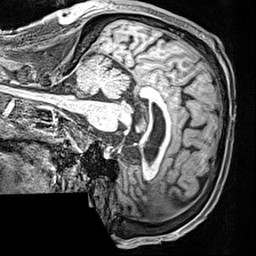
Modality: T1w
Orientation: sagittal
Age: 69
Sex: male
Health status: healthy
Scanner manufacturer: siemens
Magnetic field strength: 3 T
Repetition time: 2.4 s
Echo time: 0.00217 s